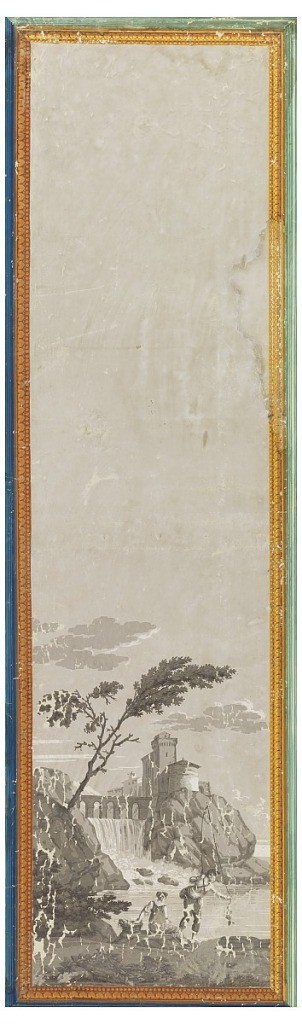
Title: Les Portiques D'Athenes
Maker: Dufour et Leroy
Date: ca. 1810
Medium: Block-printed on machine made paper, applied border
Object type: Scenic panel
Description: One of series, Les Portiques d'Athénes. In background, waterfall, and rocks on which stand buildings; in foreground, fisherman, and woman with basket. Architectural border in yellow and blue.